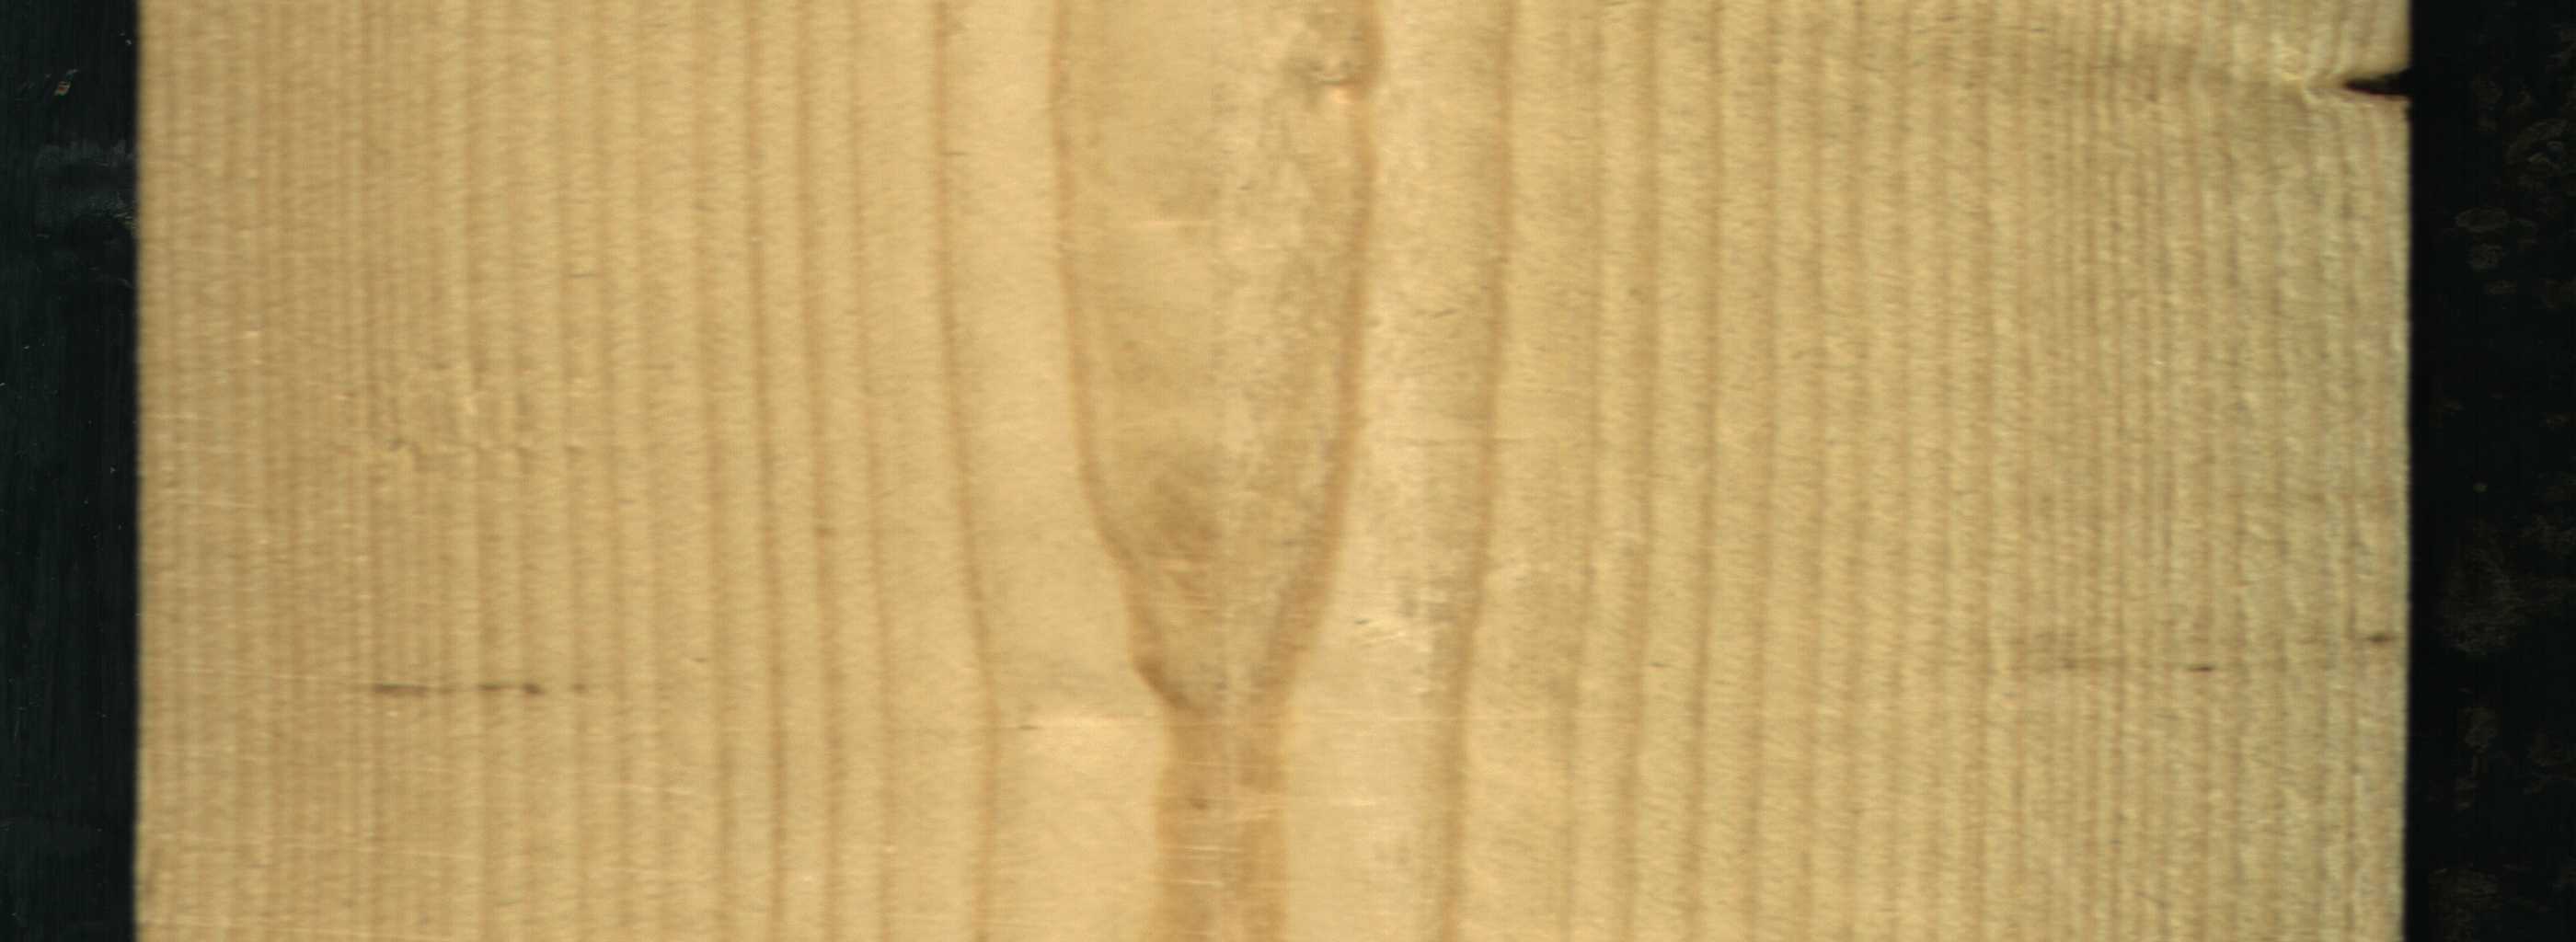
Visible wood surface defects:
Knot_missing